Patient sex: F
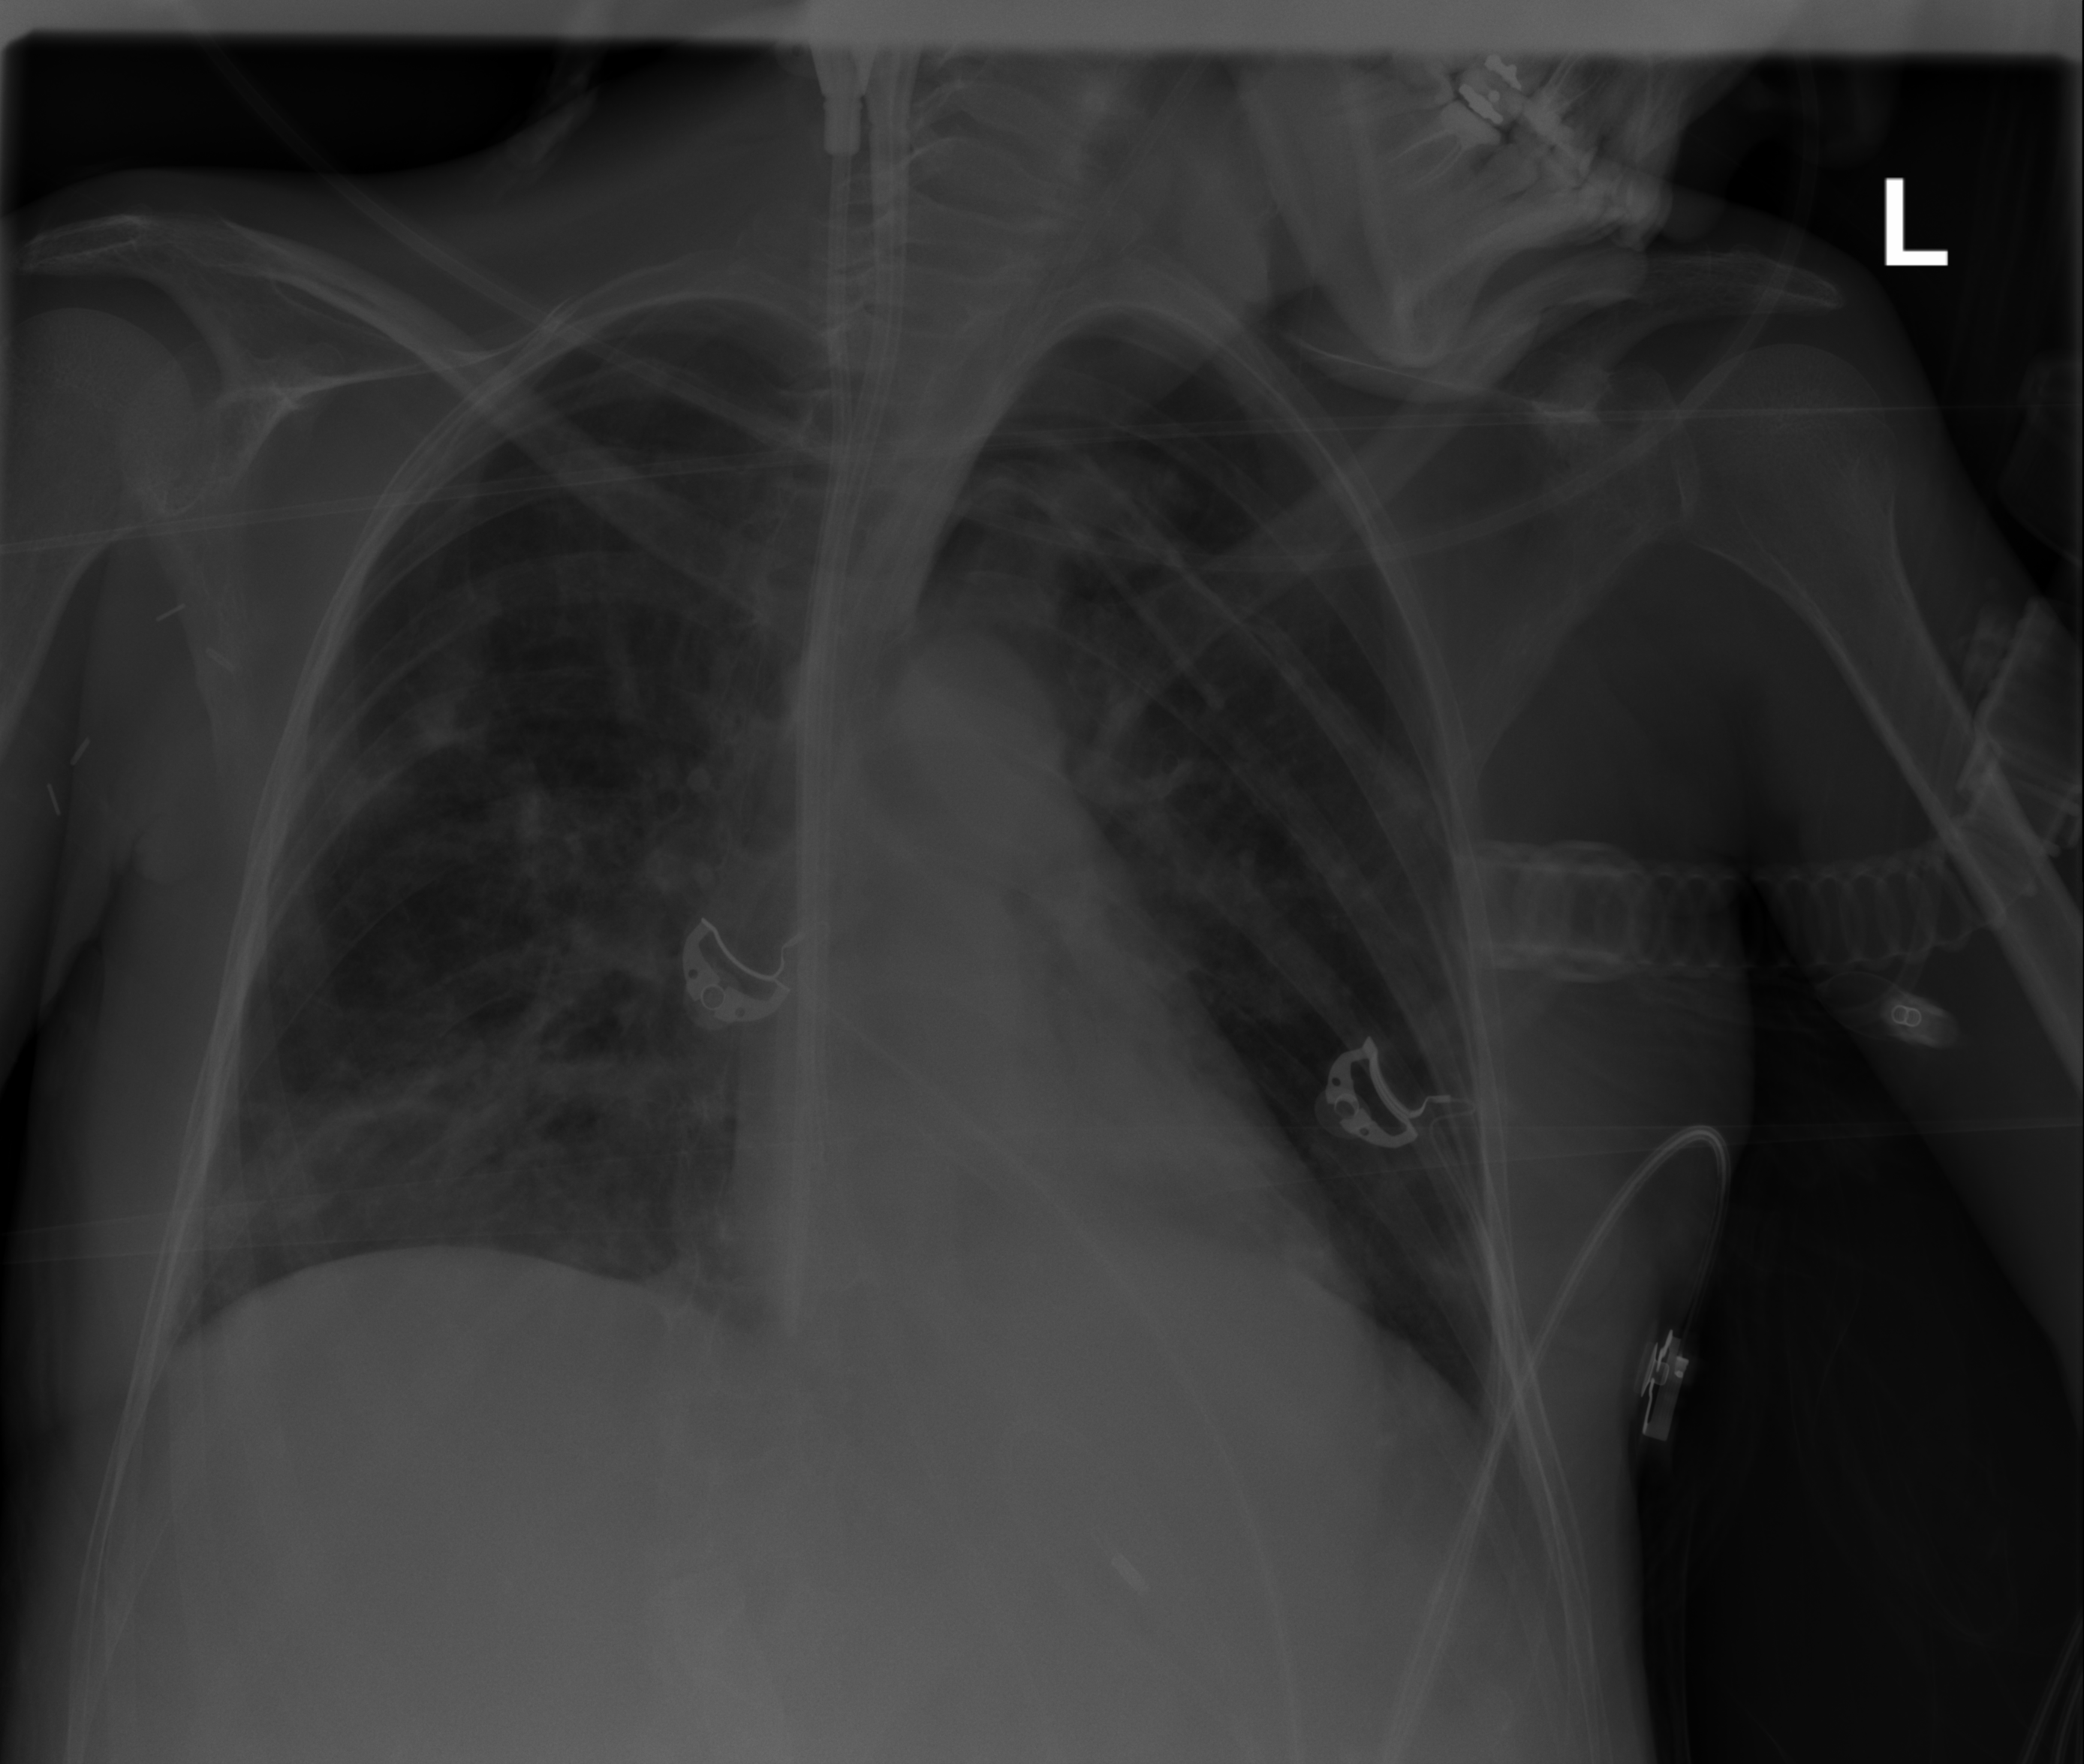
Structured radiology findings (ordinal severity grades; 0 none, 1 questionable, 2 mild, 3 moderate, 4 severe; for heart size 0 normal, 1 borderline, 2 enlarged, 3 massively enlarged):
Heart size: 0
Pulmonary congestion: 0
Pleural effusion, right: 1
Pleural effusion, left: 0
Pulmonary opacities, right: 2
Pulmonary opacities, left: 1
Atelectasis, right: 2
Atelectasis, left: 2